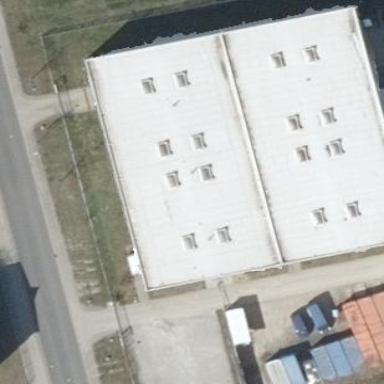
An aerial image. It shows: Warehouse.